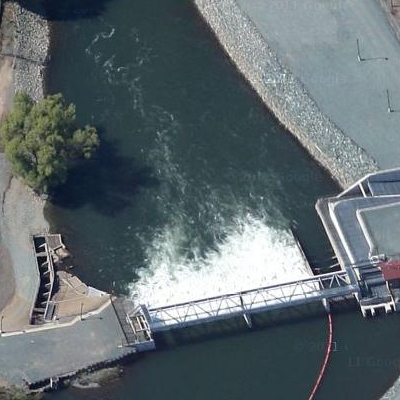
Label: RiverLake